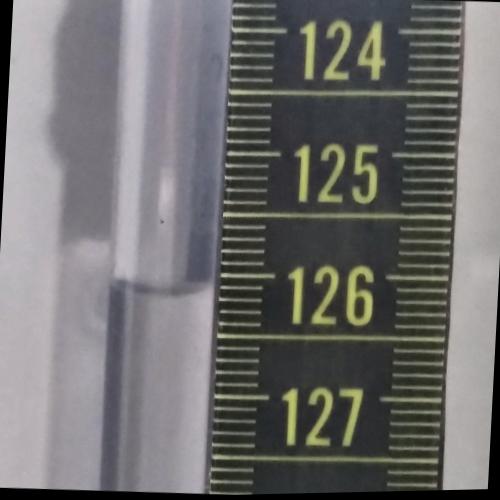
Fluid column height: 126.1 cm